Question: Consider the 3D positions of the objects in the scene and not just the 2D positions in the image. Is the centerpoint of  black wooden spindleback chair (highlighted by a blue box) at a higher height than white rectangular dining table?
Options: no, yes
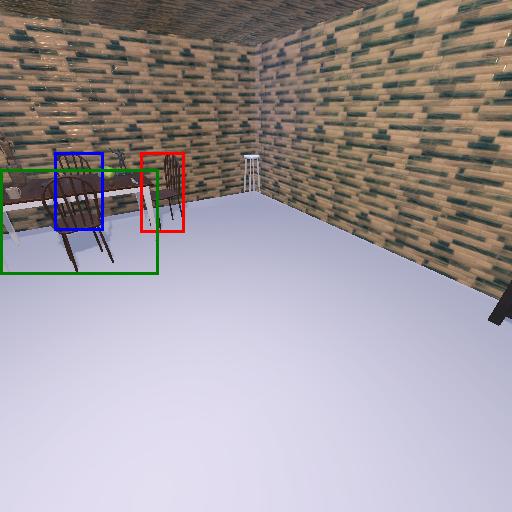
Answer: no